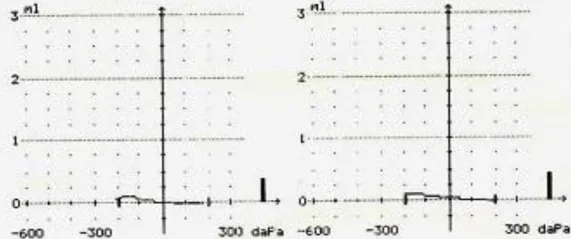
Tympanometric results for the NS child.
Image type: chart (chart)